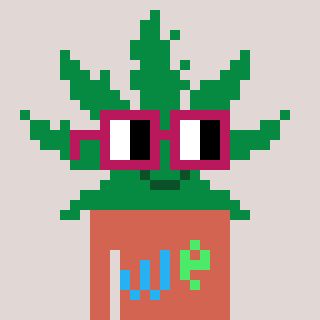
a pixel art character with square dark red glasses, a weed-shaped head and a peachy-colored body on a warm background